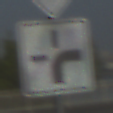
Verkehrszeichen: VerlaufVorfahrtsstrasse3
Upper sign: Vorfahrtsstrasse
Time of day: SunriseSunset
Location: Outdoor (Urban)
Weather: Clear
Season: NotSpecified
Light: Natural